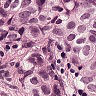
Metastatic tissue present: yes